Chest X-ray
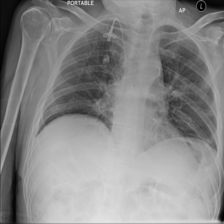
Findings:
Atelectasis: negative
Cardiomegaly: negative
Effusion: negative
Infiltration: negative
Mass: negative
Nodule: negative
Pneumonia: negative
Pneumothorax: negative
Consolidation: negative
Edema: negative
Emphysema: negative
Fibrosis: negative
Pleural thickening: negative
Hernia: negative